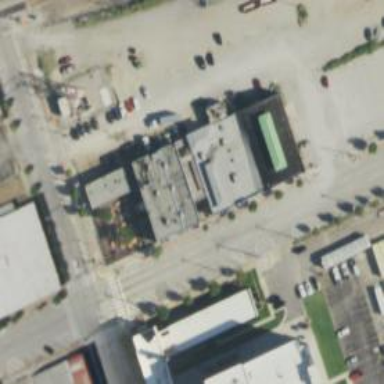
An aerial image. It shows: There is pub in the building.